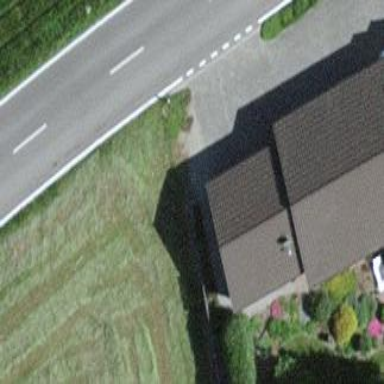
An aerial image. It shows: Residential building with hipped roof.